Field crop: maize
Growth stage: 1
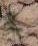
Species: salsola